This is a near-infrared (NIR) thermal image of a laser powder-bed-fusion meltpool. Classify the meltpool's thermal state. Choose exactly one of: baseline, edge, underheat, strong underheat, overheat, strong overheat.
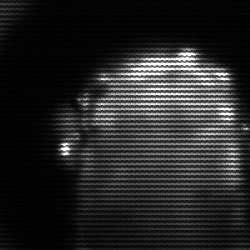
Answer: baseline